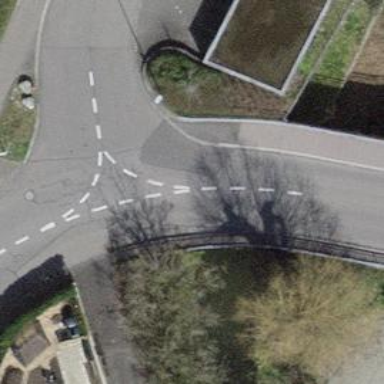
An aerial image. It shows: Residential road with bridge. There are sidewalks on both sides.